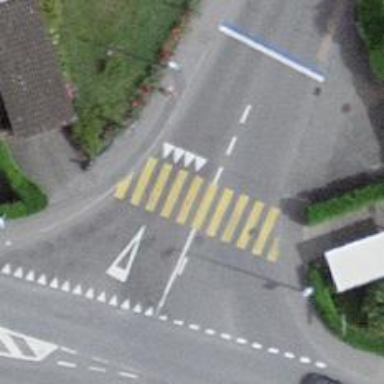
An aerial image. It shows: Zebra crossing on the road.